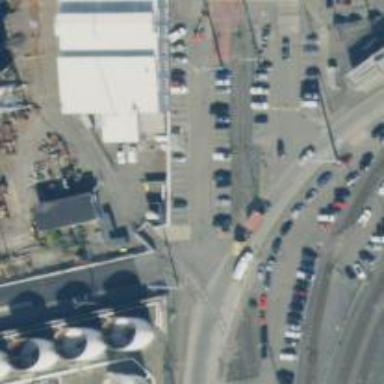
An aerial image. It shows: Railway crossing.